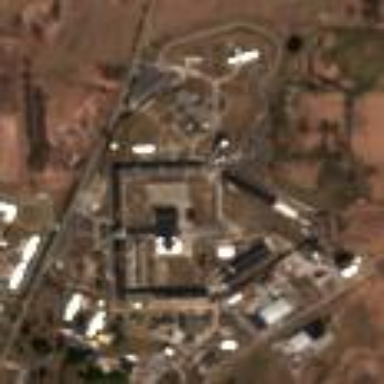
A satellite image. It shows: Prison.